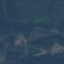
Land use / land cover class: Forest